Question: I am using OSM (OpenStreetMap) plugin for Qt 5.9, to make route calculation in my desktop application.
I have an OSRM local server running that receives the requests from the application.
I noticed a weird flickering in route calculations, and found out that the request hitting the server side does not have the precise GPS coordinates that I passed to the QGeoRoutingManager::calculateRoute request.

The coordinates are only 3-4 decimal places, while the original request had 7 decimal places for the GPS points.
This imprecision causes a drift in position (causing often placement on the other direction of the road), and thus result in a jump in route calculation.
Is there some way to set the precision?
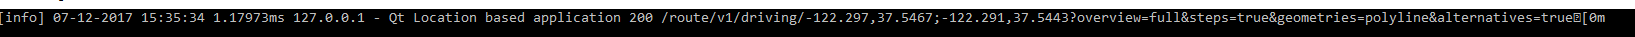
Answer: It's a bug in QT, I had to download the source files, and rebuild it.
The bug is how the routingUrl appends the GPS lat/long in the request URL in the function QGeoRouteParserOsrmV5Private::requestUrl in file qgeorouteparseosrmv5.cpp